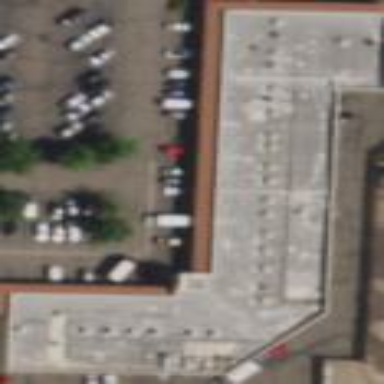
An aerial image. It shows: Commercial building.